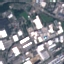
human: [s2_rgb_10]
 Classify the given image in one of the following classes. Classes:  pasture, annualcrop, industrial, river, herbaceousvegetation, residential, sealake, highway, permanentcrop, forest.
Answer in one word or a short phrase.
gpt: Industrial